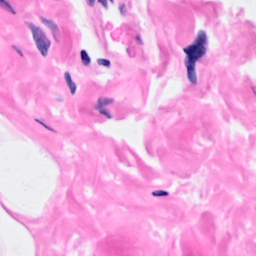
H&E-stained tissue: Breast